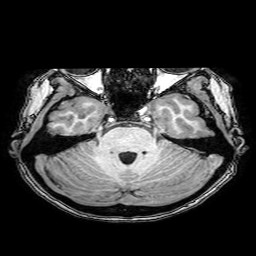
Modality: T1w
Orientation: coronal
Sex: female
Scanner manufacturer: philips
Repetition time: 0.008168 s
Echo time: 0.00377 s